Brain MRI, t1w sequence, axial 2D slice.
Patient: age 29, sex F, weight 95 kg, height 1.95 m
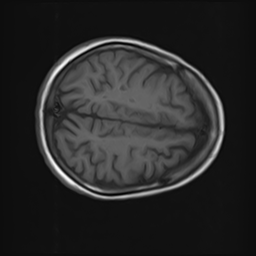